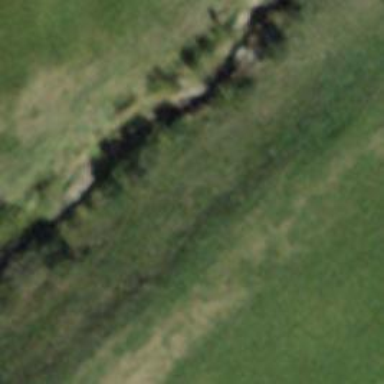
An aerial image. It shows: Ditch serving as waterway.